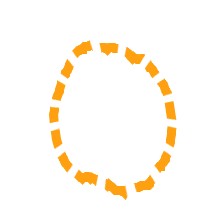
Shape: circle